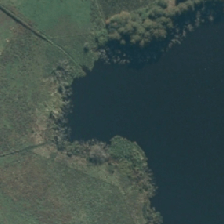
Land cover: lake_pond